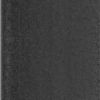
Label: dusty